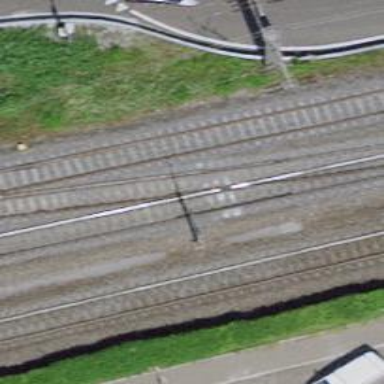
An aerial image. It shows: Railway siding with one electrified track and contact line.